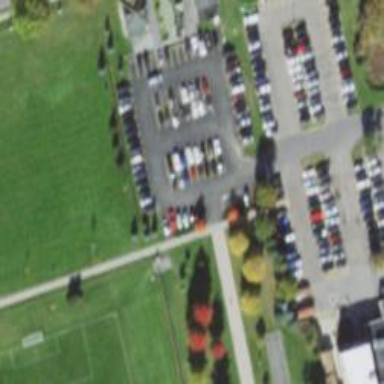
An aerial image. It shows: Parking space.